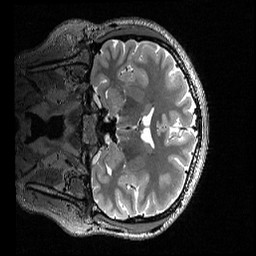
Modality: T2w
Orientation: coronal
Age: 21
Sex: female
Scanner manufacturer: siemens
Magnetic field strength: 3 T
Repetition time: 3.2 s
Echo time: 0.56 s